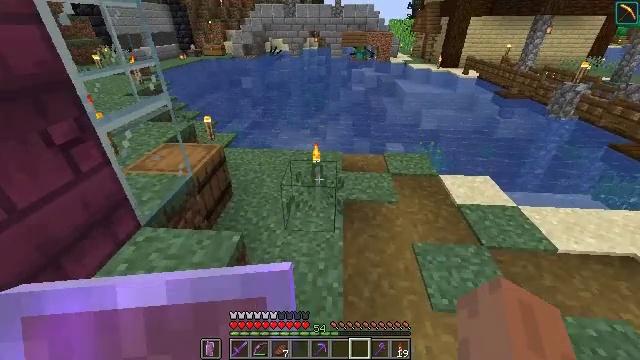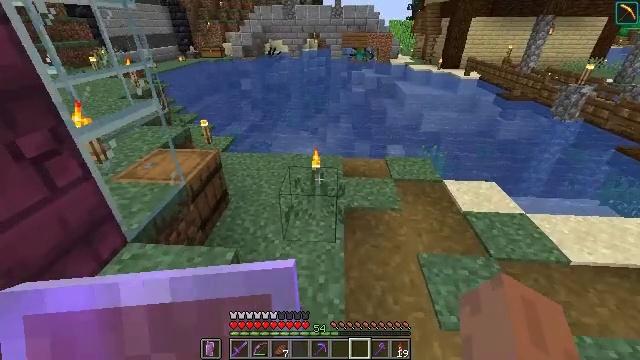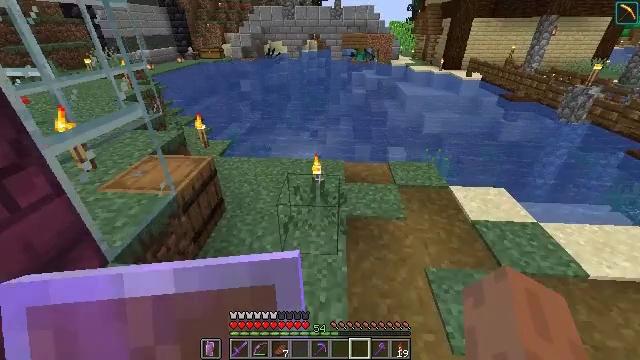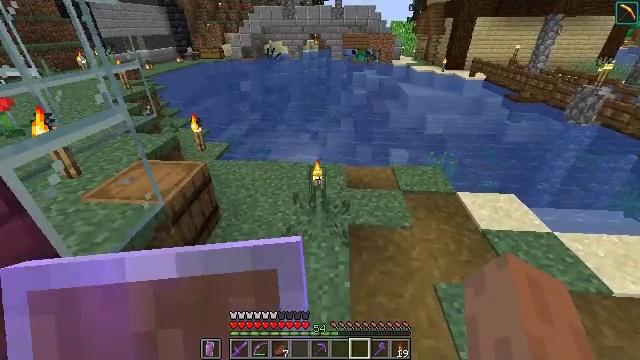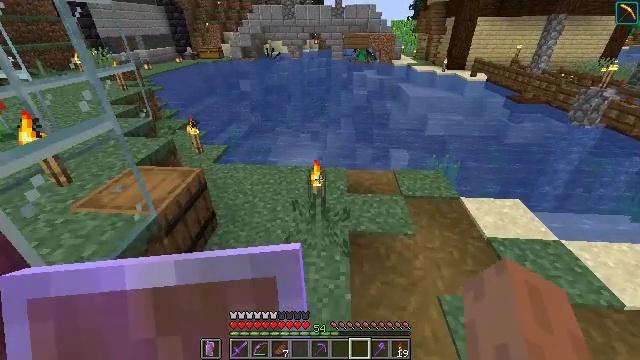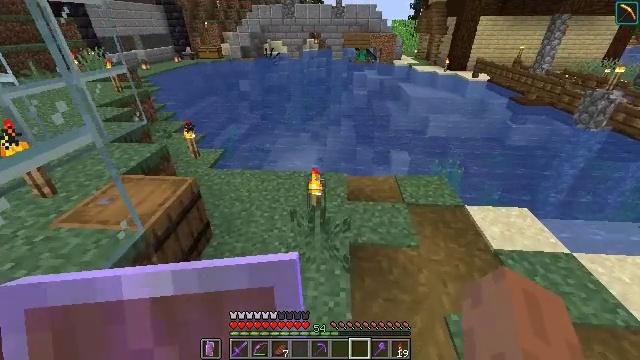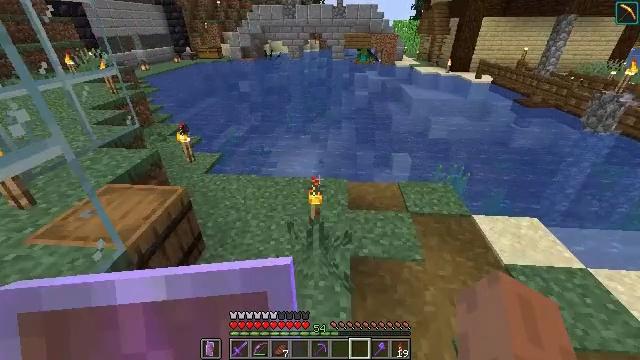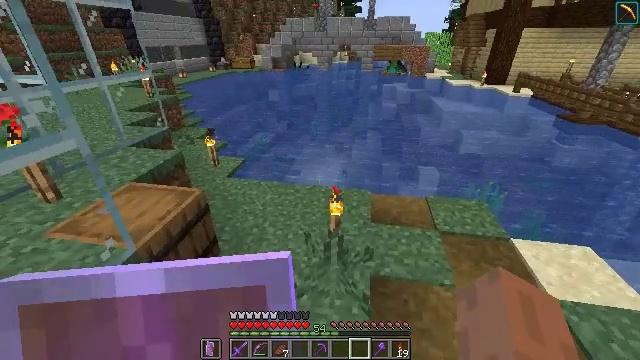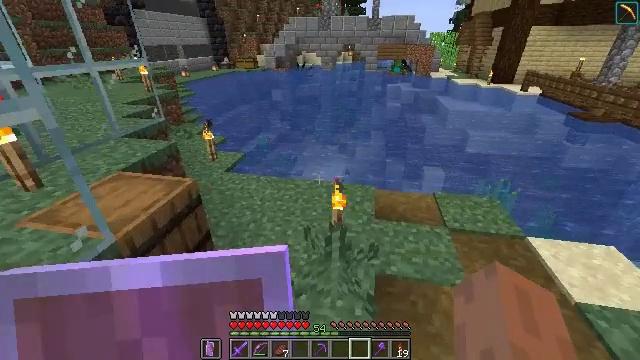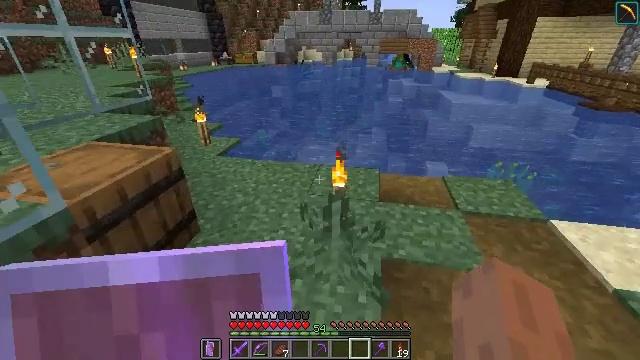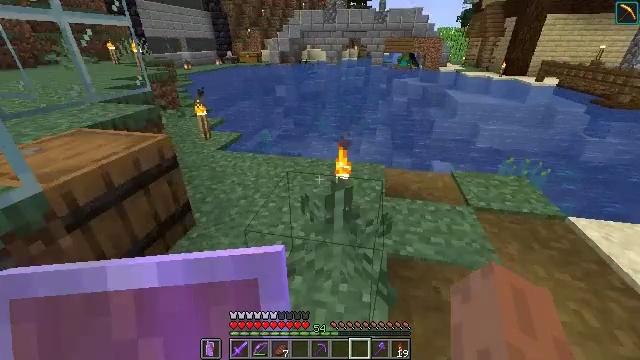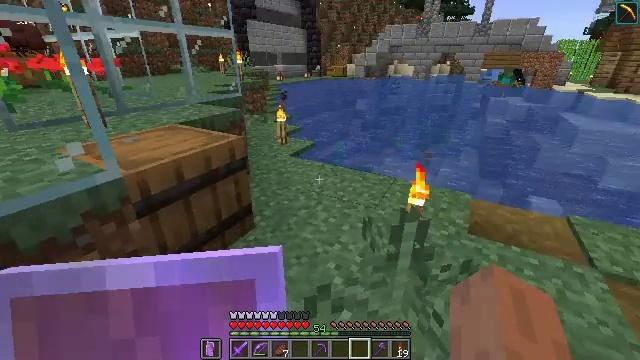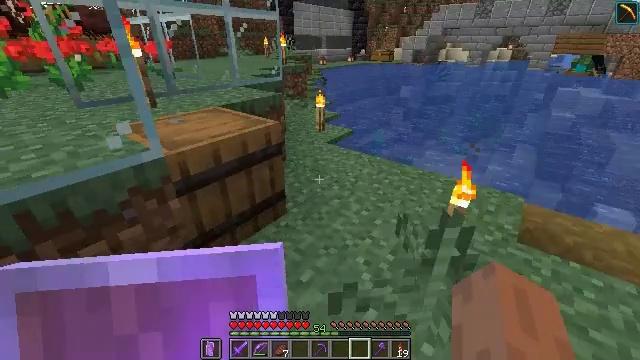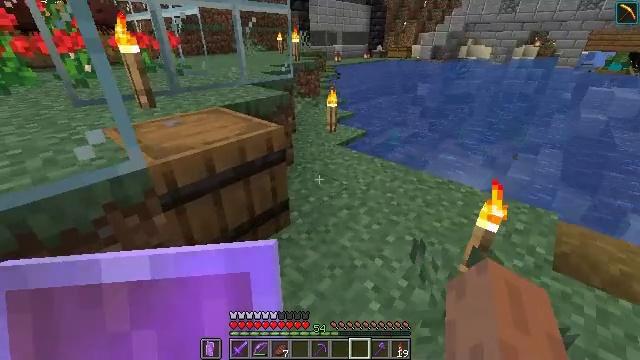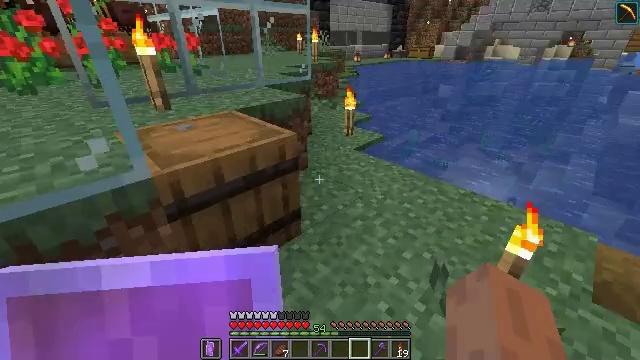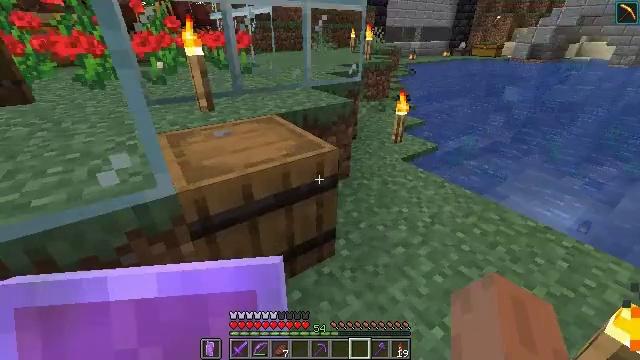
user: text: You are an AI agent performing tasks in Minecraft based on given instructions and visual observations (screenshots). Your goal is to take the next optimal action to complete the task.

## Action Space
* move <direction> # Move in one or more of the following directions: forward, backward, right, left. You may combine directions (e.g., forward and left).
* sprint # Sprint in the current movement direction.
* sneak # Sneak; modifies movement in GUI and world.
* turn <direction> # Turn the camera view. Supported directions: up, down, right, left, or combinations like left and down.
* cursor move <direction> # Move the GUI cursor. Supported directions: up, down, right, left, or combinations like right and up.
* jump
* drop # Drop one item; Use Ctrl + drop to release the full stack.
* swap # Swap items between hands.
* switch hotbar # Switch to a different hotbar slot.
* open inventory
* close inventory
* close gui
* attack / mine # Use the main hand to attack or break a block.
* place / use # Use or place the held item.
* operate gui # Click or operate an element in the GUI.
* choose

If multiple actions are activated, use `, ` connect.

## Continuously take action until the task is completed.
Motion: motion action
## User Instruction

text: Combat the squid.
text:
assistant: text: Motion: move forward
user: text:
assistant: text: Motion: move forward
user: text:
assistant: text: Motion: move forward
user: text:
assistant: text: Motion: move forward
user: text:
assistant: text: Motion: move forward
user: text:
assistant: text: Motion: move forward
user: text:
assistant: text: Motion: move forward, turn left and up
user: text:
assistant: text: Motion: no_op
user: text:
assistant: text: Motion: no_op
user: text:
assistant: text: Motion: move forward
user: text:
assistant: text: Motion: move forward, turn left and up
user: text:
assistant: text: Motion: move forward, turn left and down
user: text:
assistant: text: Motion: move forward, turn left
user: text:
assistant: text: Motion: move forward, turn left
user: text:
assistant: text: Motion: move forward, turn left
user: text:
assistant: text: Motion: turn left and down
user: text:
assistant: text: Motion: turn left and down
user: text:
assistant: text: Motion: no_op
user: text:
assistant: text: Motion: no_op
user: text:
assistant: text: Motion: no_op
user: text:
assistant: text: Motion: no_op
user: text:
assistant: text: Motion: no_op
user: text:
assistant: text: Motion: use / place
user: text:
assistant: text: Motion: use / place
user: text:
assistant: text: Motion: use / place
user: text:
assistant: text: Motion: use / place
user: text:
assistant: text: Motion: use / place
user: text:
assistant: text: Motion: no_op
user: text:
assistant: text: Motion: no_op
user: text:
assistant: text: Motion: no_op